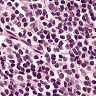
Metastatic tissue present: no